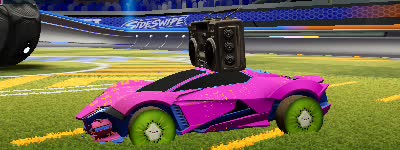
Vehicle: werewolf